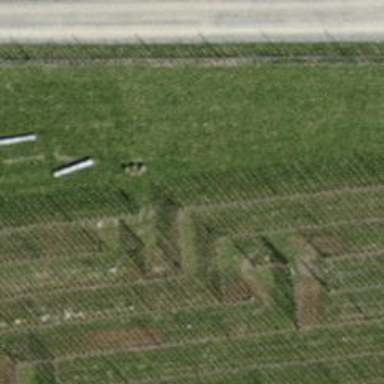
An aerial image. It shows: Hedge barrier.